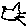
Label: cat